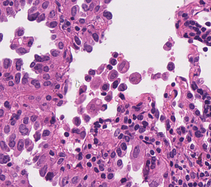
Tumor epithelial tissue: yes
Tumor-associated stroma tissue: yes
Normal tissue: no